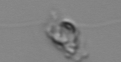
Label: flagellate